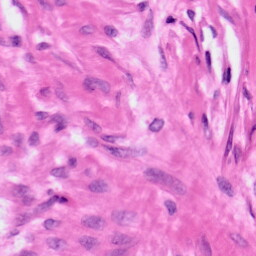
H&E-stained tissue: Ovarian